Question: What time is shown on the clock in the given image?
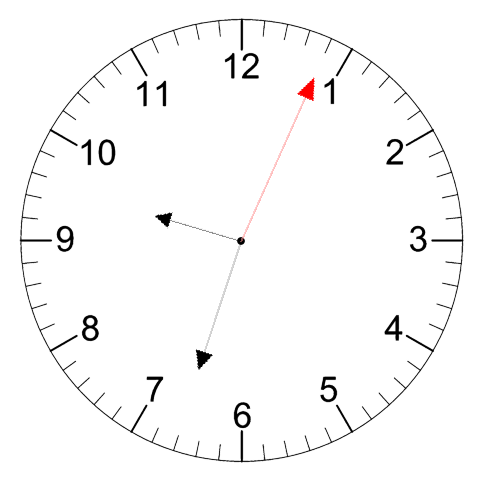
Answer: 09:33:04